Field crop: maize
Growth stage: 2
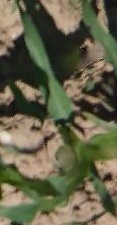
Species: maize